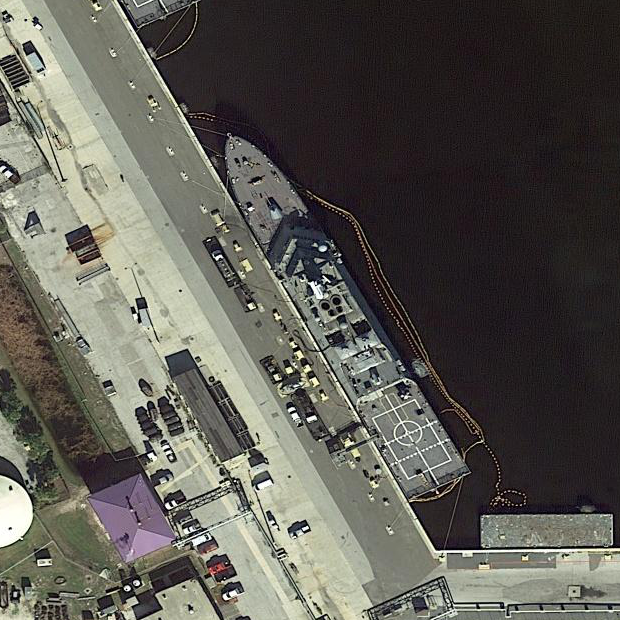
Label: cruiser